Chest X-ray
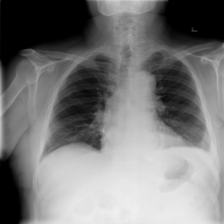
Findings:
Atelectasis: positive
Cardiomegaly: negative
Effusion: positive
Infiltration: negative
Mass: negative
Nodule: negative
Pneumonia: negative
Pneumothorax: negative
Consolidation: negative
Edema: negative
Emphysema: negative
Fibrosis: negative
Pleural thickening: negative
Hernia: negative